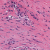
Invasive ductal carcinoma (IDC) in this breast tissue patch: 0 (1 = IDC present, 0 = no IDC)